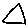
Label: triangle